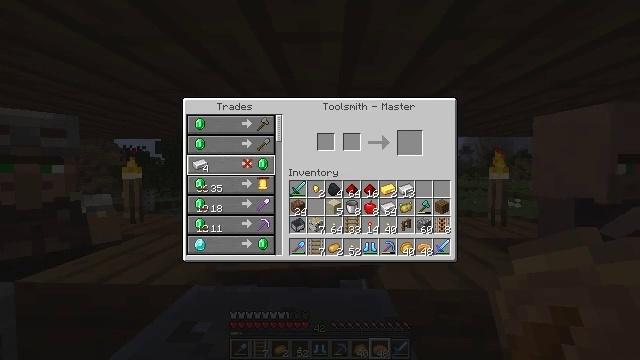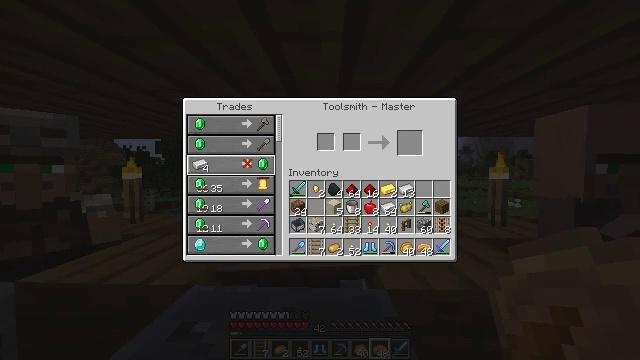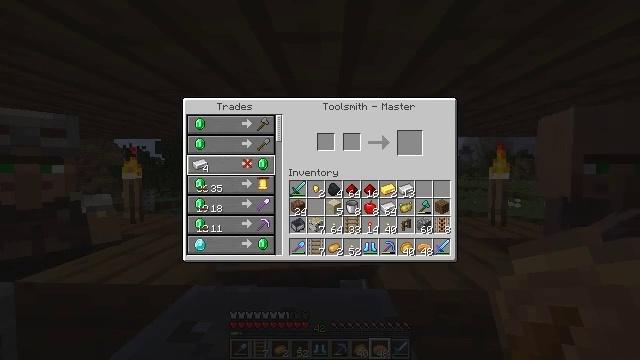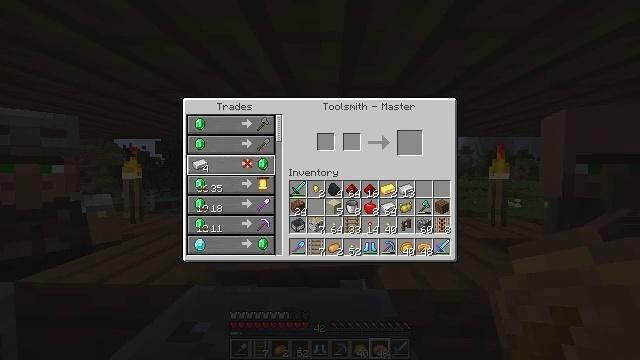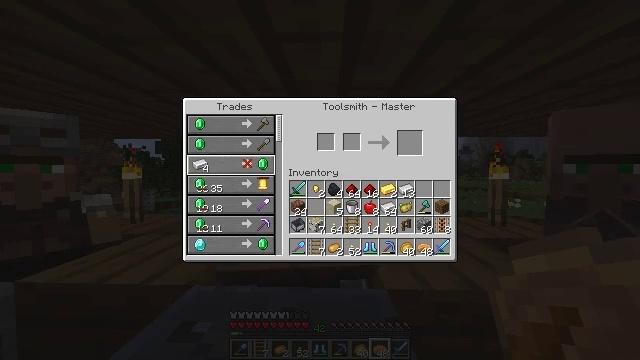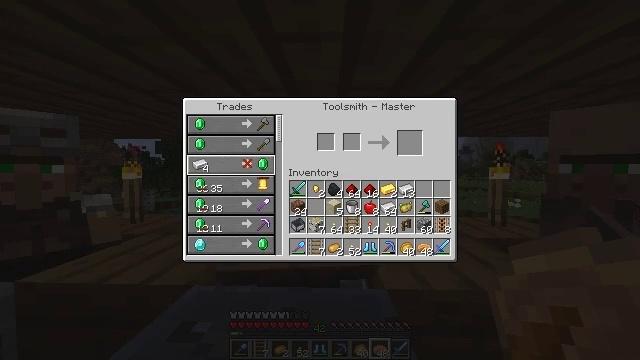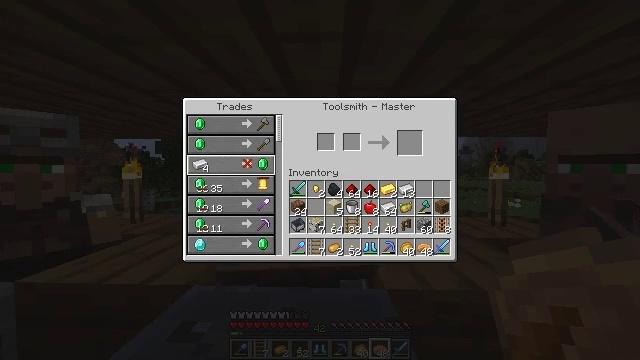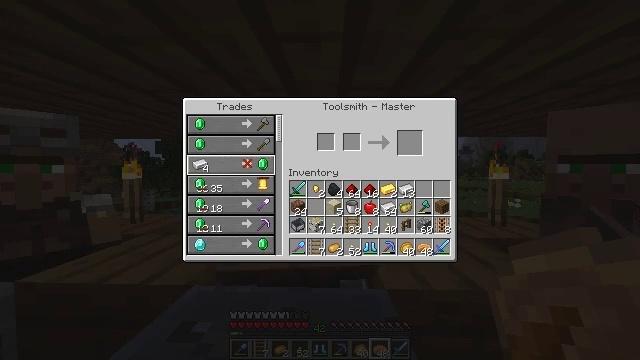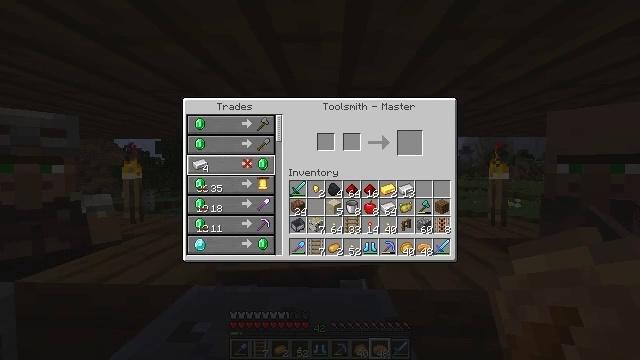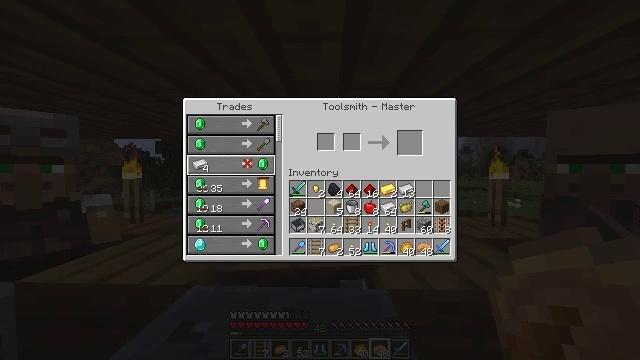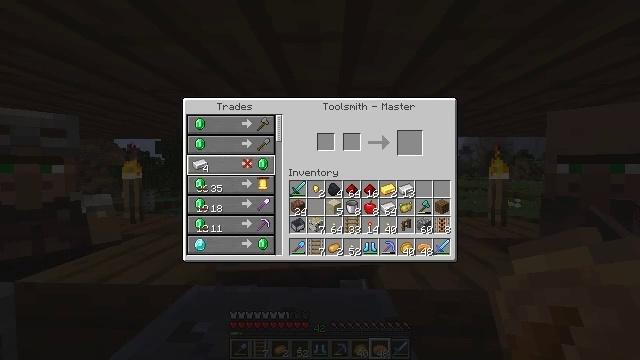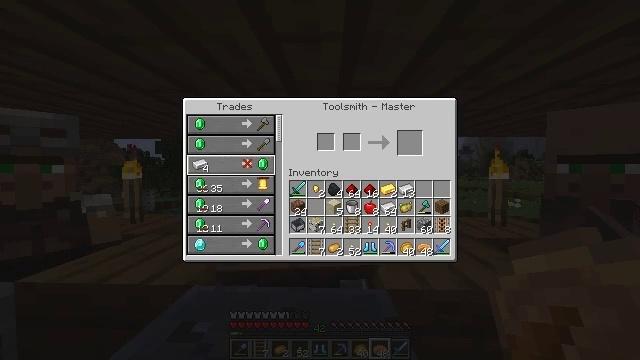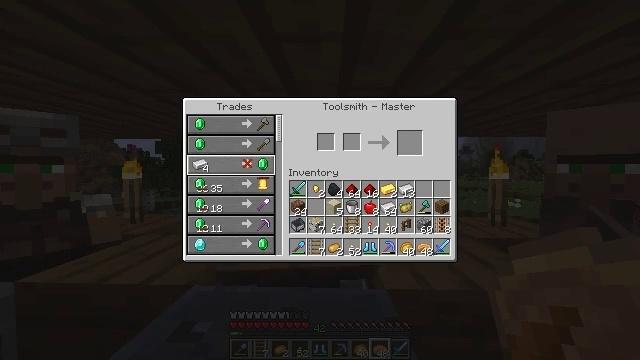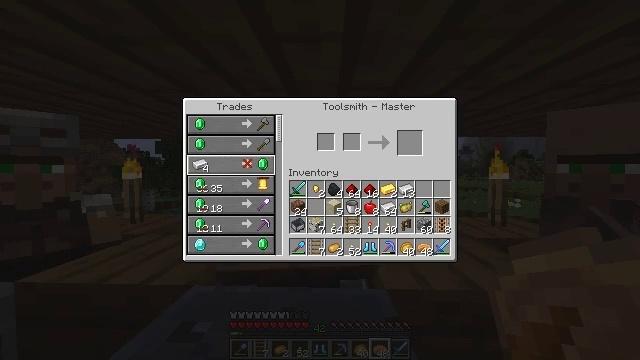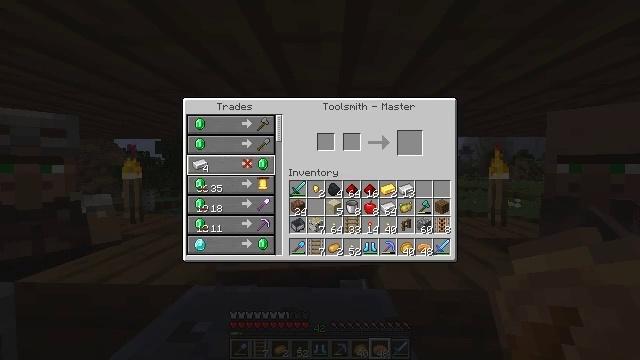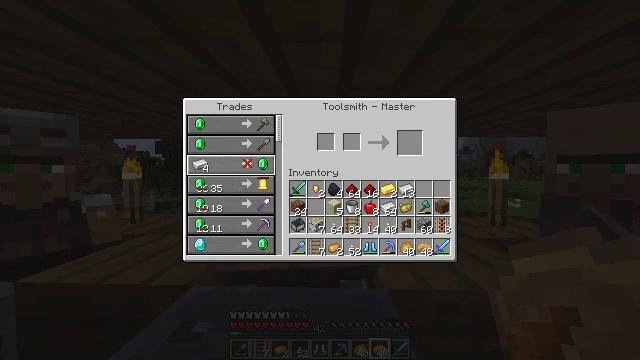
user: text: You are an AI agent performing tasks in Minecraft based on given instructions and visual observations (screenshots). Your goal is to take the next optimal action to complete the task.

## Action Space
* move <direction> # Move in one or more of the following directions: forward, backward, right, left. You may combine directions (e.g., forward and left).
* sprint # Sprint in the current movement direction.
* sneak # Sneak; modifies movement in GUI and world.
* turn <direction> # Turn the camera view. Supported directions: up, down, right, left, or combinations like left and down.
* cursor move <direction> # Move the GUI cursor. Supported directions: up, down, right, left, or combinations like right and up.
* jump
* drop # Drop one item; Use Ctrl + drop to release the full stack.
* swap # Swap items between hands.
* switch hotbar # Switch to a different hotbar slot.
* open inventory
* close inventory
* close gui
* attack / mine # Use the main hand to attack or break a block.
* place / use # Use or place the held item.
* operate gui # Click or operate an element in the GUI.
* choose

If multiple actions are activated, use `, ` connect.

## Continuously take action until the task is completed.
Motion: motion action
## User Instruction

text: Craft a cookie.
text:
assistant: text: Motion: no_op
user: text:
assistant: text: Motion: no_op
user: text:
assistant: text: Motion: no_op
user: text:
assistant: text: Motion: no_op
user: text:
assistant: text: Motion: no_op
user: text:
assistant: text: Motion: no_op
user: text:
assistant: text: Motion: no_op
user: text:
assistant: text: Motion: no_op
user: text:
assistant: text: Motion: no_op
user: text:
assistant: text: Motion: no_op
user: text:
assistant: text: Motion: no_op
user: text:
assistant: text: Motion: no_op
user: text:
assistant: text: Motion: no_op
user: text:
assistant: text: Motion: no_op
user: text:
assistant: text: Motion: no_op
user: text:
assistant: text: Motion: no_op
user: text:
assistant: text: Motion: no_op
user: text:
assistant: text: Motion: no_op
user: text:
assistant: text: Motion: no_op
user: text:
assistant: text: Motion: no_op
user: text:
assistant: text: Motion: no_op
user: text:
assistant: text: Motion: no_op
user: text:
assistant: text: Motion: no_op
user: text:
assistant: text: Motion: no_op
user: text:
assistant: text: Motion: no_op
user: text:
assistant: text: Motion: no_op
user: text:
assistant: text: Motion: no_op
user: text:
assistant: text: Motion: no_op
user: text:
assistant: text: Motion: no_op
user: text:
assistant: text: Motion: no_op